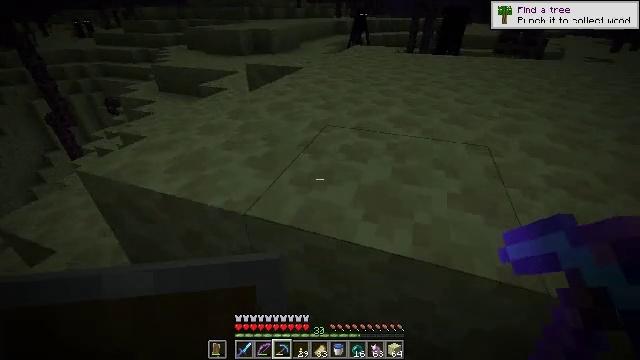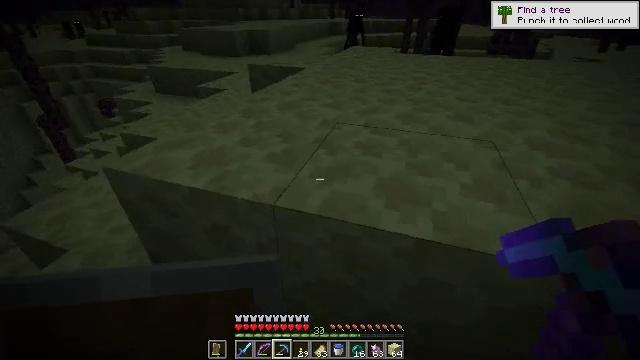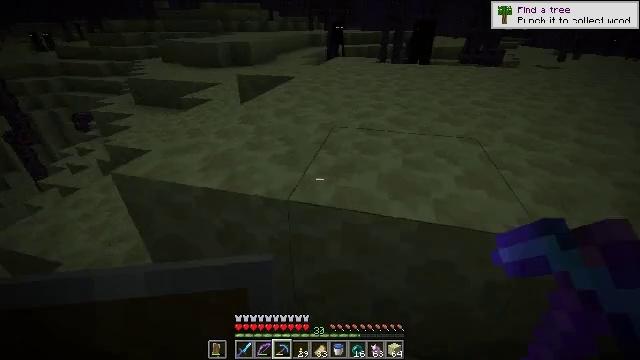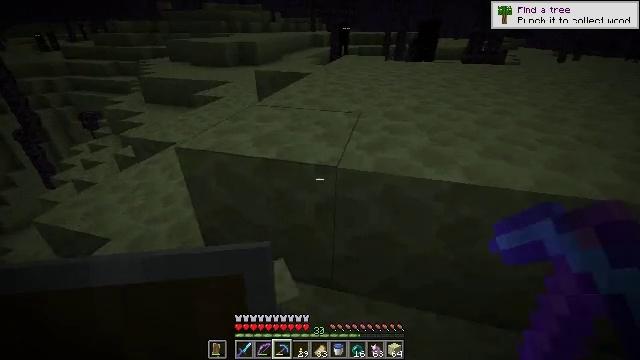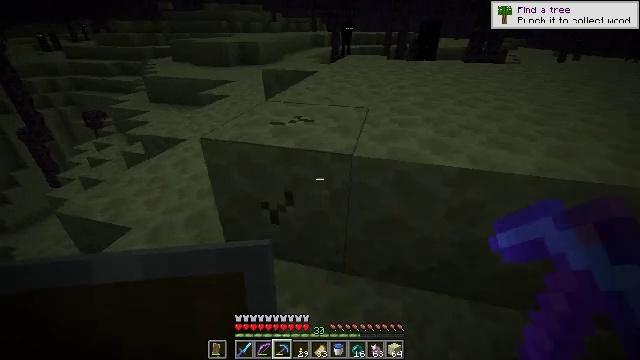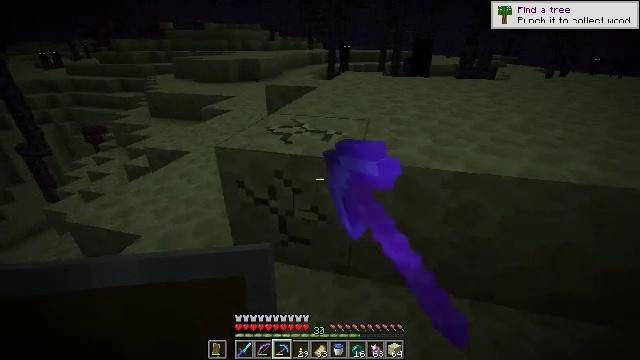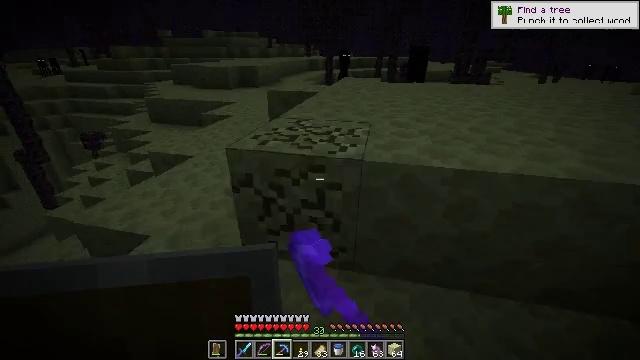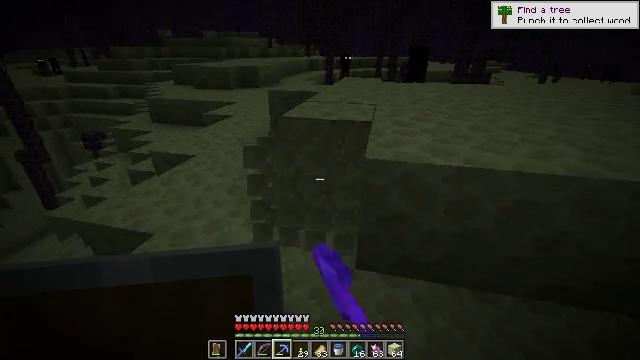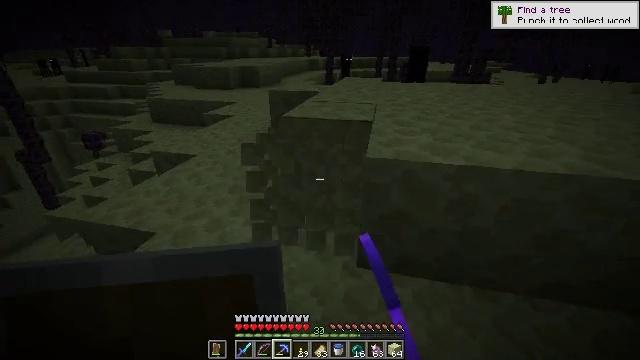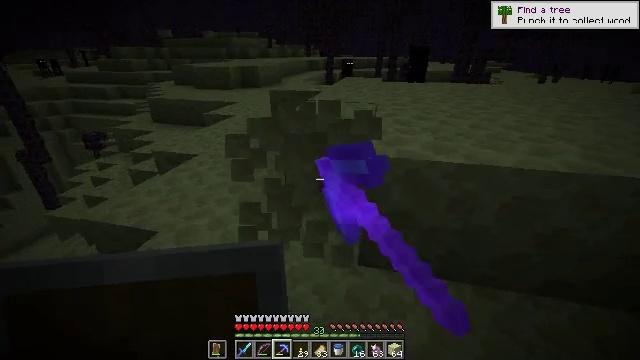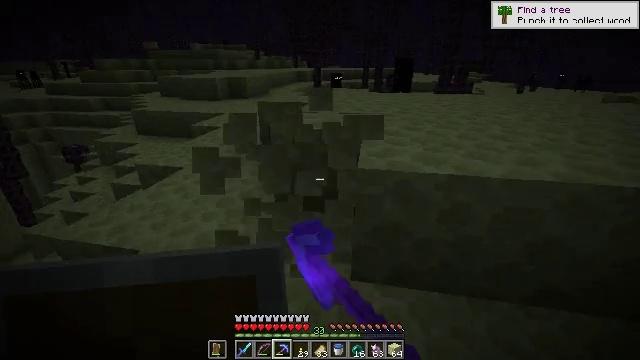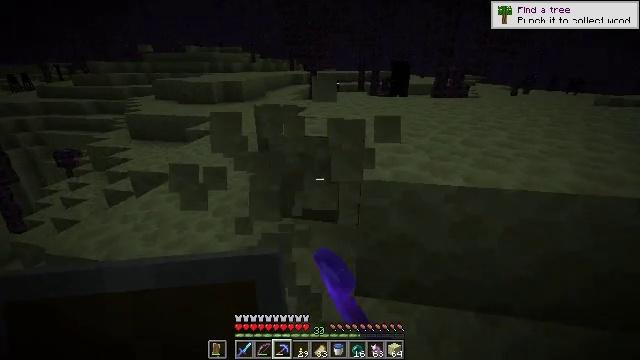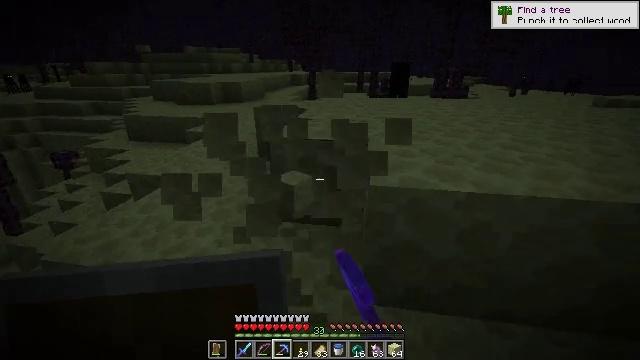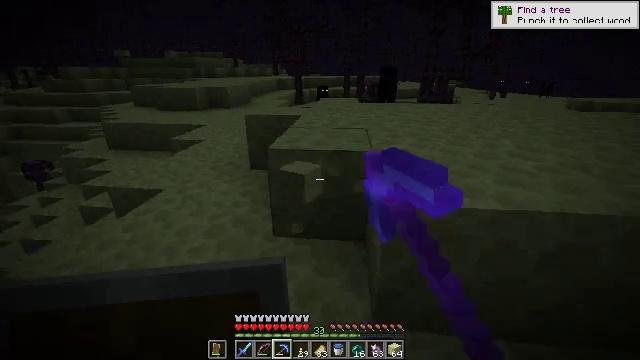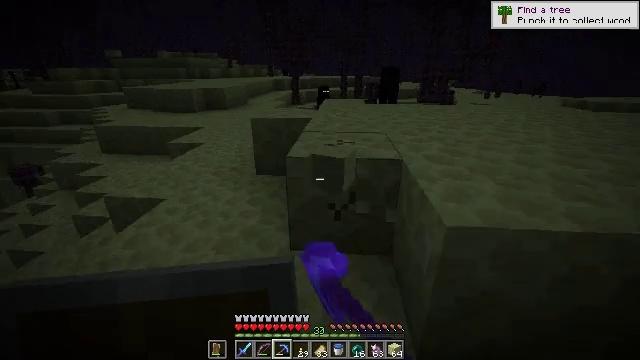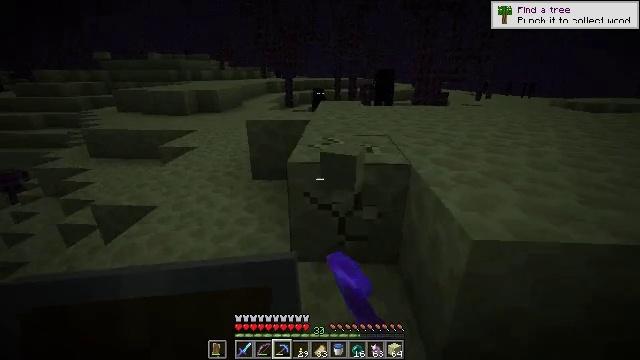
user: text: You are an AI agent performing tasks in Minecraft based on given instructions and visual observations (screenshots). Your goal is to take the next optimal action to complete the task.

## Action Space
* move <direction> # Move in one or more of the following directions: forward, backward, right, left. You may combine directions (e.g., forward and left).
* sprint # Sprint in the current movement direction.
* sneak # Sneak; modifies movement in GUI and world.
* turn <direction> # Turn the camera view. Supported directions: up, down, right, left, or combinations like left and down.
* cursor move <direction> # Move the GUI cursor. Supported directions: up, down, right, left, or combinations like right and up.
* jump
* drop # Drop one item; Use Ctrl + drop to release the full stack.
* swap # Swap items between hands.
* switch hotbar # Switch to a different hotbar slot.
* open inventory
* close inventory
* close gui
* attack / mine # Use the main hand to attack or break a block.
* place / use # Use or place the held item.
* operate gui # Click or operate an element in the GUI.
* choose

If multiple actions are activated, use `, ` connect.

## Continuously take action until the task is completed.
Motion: motion action
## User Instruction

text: Dig the end stone for building materials.
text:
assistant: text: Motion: move back and move left, turn right
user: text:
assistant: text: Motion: move back and move left, turn right and up
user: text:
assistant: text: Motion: move back and move left
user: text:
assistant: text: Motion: move back, attack / mine
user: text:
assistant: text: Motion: turn up, attack / mine
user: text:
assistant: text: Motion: turn up, attack / mine
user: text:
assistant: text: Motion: attack / mine
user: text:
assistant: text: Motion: attack / mine
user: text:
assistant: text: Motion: attack / mine
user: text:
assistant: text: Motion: move forward, turn right and up, attack / mine
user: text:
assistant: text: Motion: move forward and move left, attack / mine
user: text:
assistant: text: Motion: move forward and move left, attack / mine
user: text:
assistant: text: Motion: move forward and move left, turn right, attack / mine
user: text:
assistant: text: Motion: move forward and move left, turn right, attack / mine
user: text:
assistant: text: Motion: move forward, turn right, attack / mine
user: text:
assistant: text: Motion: turn right, attack / mine
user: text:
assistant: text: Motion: attack / mine
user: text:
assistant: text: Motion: attack / mine
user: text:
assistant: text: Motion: attack / mine
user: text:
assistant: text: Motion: attack / mine
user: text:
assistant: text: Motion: move forward, attack / mine
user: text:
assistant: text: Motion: move forward, turn right and up, attack / mine
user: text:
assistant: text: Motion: move forward, attack / mine
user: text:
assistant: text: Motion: move forward, attack / mine
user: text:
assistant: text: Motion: move forward, attack / mine
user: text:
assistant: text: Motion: attack / mine
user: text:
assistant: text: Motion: attack / mine
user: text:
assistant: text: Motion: attack / mine
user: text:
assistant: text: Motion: attack / mine
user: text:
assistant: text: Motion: move forward, attack / mine